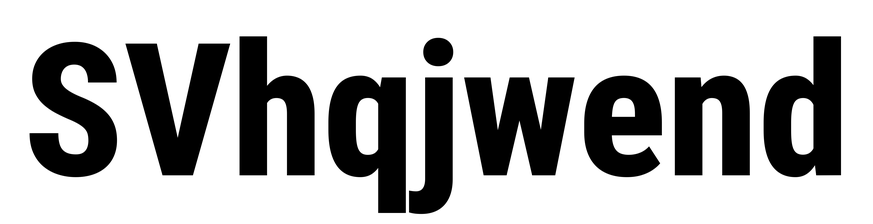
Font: Roboto_Condensed_ExtraBold